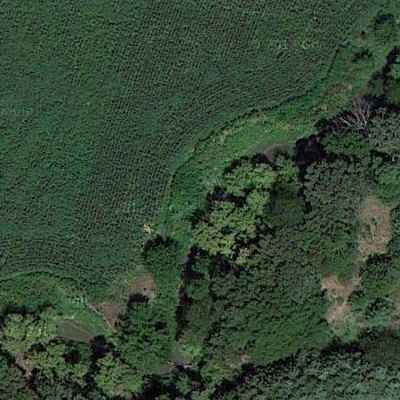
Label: Forest